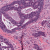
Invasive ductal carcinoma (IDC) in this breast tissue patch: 1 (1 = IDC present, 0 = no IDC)